Question: I've been created my database like that:

I want to select person and movie names which is same person act as "Oyuncu" and "Senarist"
Please help me. I wrote a query like that;
'''
select
MovieName,PersonName,RoleName
from
Movies,
MoviesPersonRole,
PersonRole,
Person,
Role
where
Movies.Id = MoviesPersonRole.MovieId
and
PersonRole.Id = MoviesPersonRole.PersonRoleId
and
PersonRole.RoleId = Role.Id
and
PersonRole.PersonId = Person.Id
'''
and the results are
'''
MovieName PersonName RoleName
Pulp Fiction Mehmet Oyuncu
Pulp Fiction Mehmet Senarist
Matrix Aylin Oyuncu
LOTR Gokberk Oyuncu
LOTR Gokberk Senarist
Pulp Fiction Aylin Oyuncu
'''
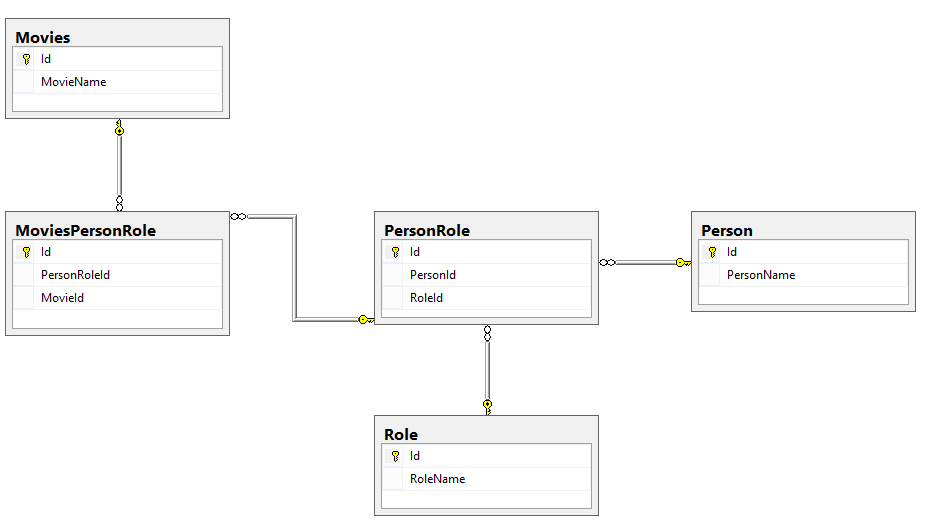
Answer: You can try somethong like this:
'''
SELECT X.MovieName, X.PersonName FROM (
SELECT M.MovieName, PE.PersonName, COUNT(*) AS RoleCount
FROM Movies M
INNER JOIN MoviesPersonRole MPR ON (MPR.MovieId=M.Id)
INNER JOIN PersonRole PR ON (PR.Id = MPR.PersonRoleId)
INNER JOIN Person PE ON (PE.Id = PR.PersonId)
INNER JOIN Role R ON (R.Id = PR.RoleId)
WHERE R.RoleName='Oyuncu' OR R.RoleName='Senarist'
GROUP BY M.MovieName, PE.PersonName
) X WHERE X.RoleCount>1
'''